Field crop: maize
Growth stage: 2
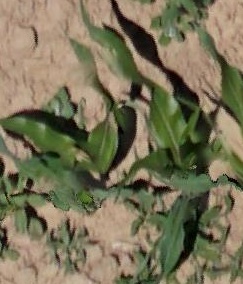
Species: maize